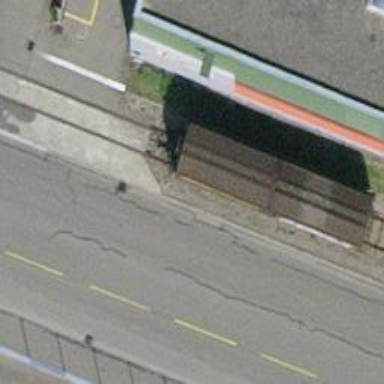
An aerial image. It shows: Railway buffer stop.